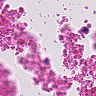
Metastatic tissue present: no